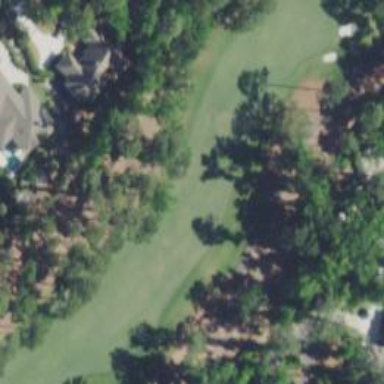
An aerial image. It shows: Golf fairway surrounded by grass.